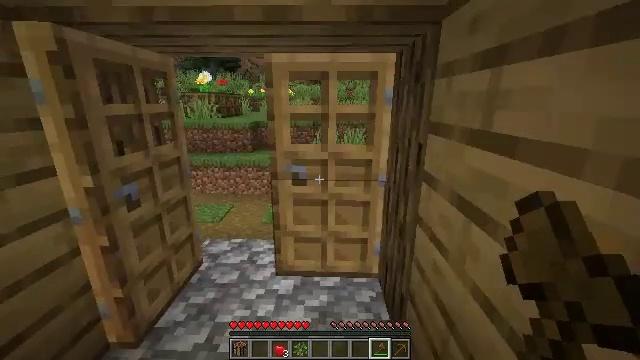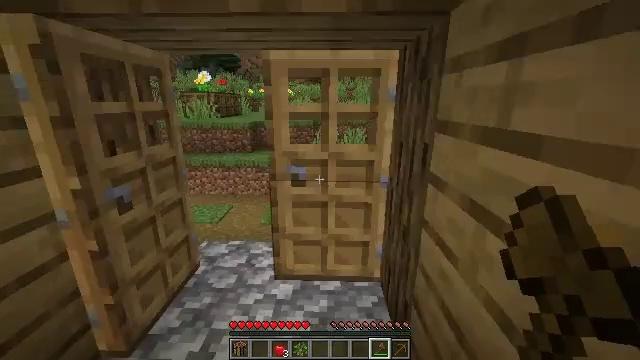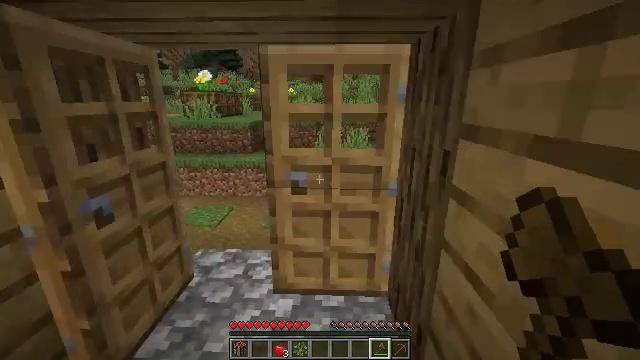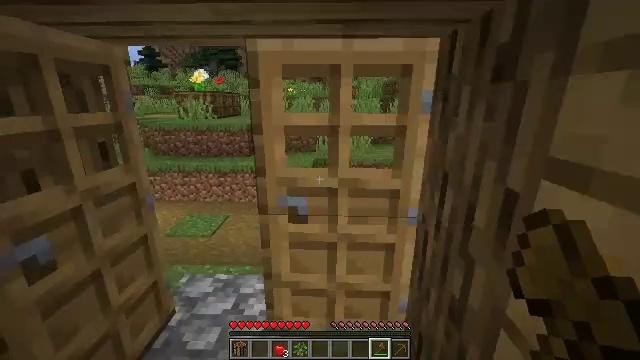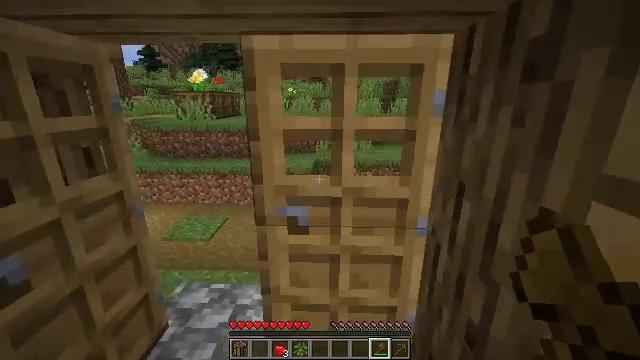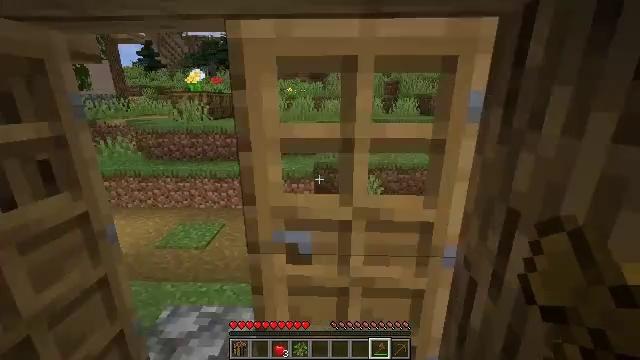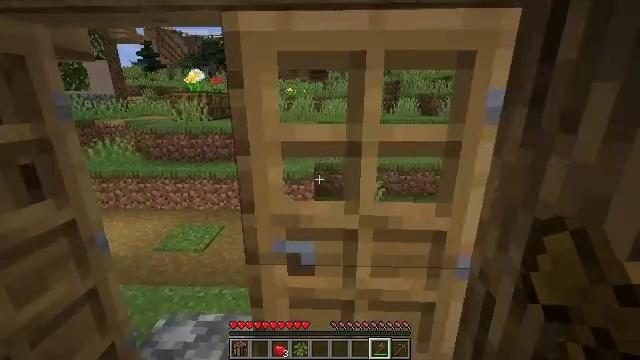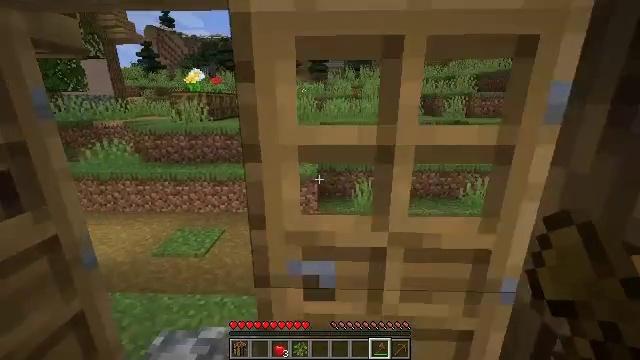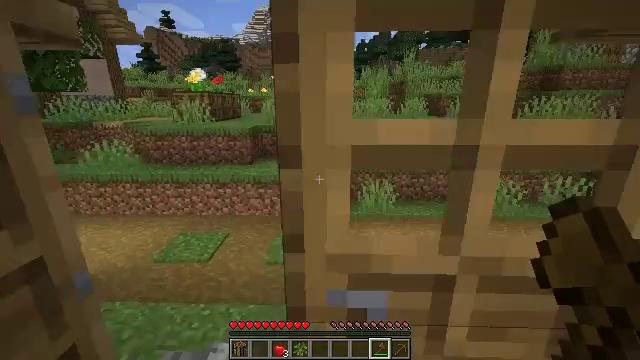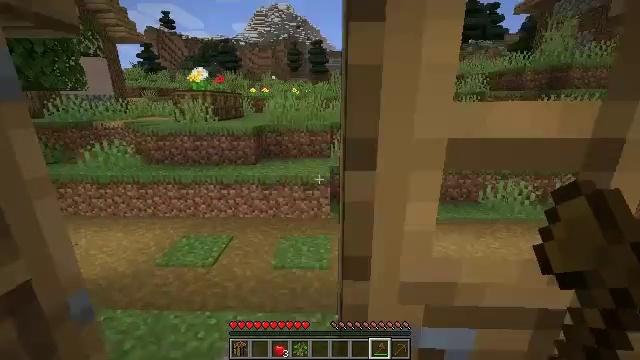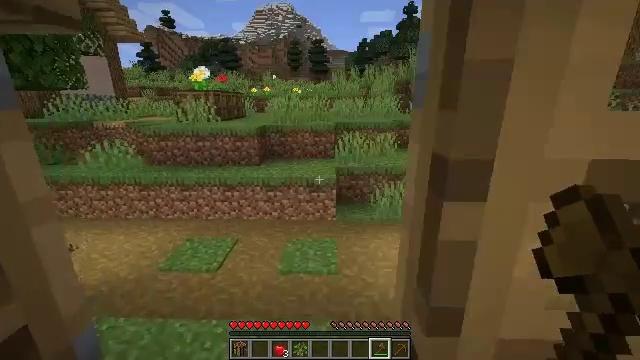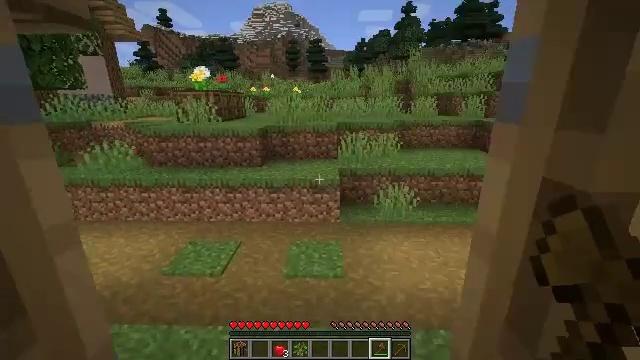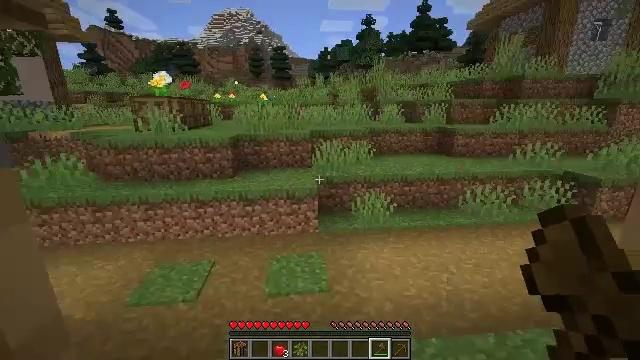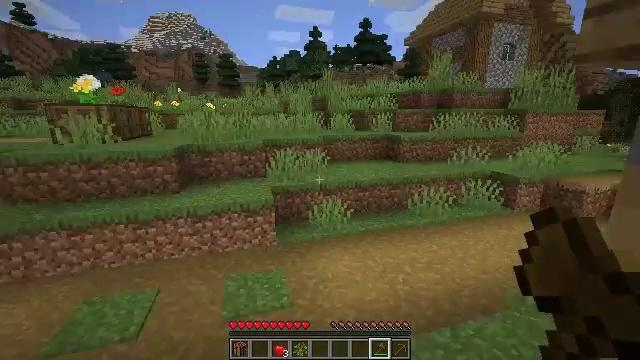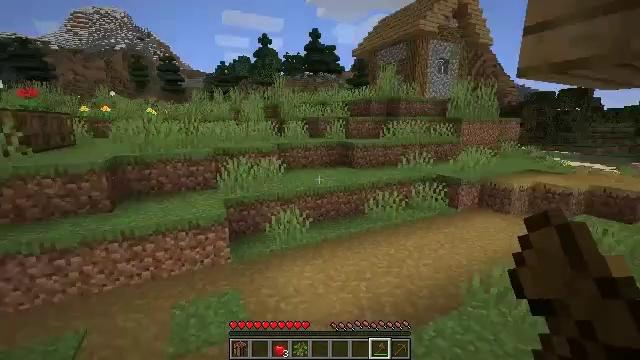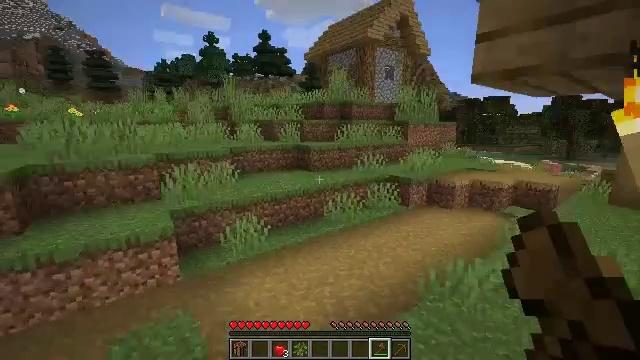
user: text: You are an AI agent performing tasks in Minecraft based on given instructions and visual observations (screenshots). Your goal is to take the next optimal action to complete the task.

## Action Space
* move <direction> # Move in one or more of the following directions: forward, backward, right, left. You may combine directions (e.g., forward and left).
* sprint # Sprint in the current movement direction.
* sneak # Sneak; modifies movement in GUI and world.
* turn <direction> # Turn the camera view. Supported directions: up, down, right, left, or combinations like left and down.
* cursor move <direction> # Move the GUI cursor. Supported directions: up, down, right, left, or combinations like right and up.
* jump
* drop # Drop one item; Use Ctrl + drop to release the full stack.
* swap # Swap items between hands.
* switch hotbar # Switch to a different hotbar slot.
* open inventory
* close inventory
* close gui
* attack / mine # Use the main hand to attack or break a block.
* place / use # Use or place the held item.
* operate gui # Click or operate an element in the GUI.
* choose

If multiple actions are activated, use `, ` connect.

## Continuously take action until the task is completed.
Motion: motion action
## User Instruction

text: Break the yellow bed.
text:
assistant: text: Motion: move forward
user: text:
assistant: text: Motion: move forward
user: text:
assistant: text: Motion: move forward
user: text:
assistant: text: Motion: move forward
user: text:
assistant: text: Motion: move forward
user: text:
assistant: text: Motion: move forward and move left
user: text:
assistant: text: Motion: move forward and move left
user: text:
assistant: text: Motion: move forward and move left
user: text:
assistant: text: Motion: move forward and move left
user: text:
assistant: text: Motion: move forward and move left
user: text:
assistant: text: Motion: move forward and move left
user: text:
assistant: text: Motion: move forward and move left, turn right and up
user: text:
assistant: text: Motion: move forward and move left, turn right and up
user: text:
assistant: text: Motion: move forward and move left, turn right and up
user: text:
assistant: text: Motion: move forward and move left, turn right
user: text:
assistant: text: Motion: move forward and move left, turn right
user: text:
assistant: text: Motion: move forward, turn right
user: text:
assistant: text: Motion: move forward, turn right
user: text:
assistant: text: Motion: move forward, turn right
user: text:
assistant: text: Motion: move forward, turn right
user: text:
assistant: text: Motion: move forward
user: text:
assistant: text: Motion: move forward
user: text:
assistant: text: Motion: move forward, sprint, turn right
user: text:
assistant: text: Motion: move forward, sprint, turn right and down
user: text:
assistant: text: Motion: move forward, sprint, turn right and down
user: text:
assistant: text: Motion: move forward, turn right and up
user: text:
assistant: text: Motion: turn right and up
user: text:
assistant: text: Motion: turn right and up
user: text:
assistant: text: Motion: move back, turn right and up
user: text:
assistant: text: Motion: move back and move right